Question: Can anyone tell me why I'm not getting counts for each f0, MONTH, DAY, HOUR, MINUTE group in my result set?
Result set:

Query:
'''
SELECT t.f0, MONTH(TO_DATE(Hex2Dec(t.f2))), DAY(TO_DATE(Hex2Dec(t.f2))), HOUR(TO_DATE(Hex2Dec(t.f2))), MINUTE(TO_DATE(Hex2Dec(t.f2))), COUNT(DISTINCT t.f1)
FROM table t
WHERE (t.f0 = 1 OR t.f0 = 2)
AND (t.f3 >= '2013-02-06' AND t.f3 < '2013-02-15')
AND (Hex2Dec(t.f2) >= <PHONE> AND Hex2Dec(t.f2) < <PHONE>)
AND *EXTRA CONDITIONS*
GROUP BY t.f0, MONTH(TO_DATE(Hex2Dec(t.f2))), DAY(TO_DATE(Hex2Dec(t.f2))), HOUR(TO_DATE(Hex2Dec(t.f2))), MINUTE(TO_DATE(Hex2Dec(t.f2)))
'''
Schema:
f0 INT (Partition Column)
f1 INT
f2 STRING
f3 STRING (Partition Column)
f4 STRING
f5 STRING
f6 STRING
f7 MAP'<STRING,STRING>'
*f2 is a unix timestamp in Hexadecimal format
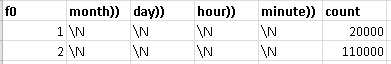
Answer: This might be because returns null when it's applied on a unix time.
According to the <URL>:
> to_date(string timestamp): Returns the date part of a timestamp
string: to_date("1970-01-01 00:00:00") = "1970-01-01"
Use instead to get back the correct date parts.
Note:
I assume Hex2Dec UDF is taken from the core library of <URL>